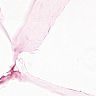
Metastatic tissue present: no